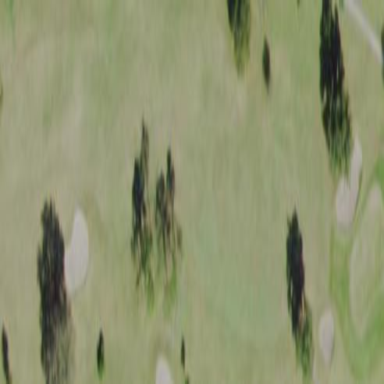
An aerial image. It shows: Grassy area designated as golf fairway.